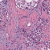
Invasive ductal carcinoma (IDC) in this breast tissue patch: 1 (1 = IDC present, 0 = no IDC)